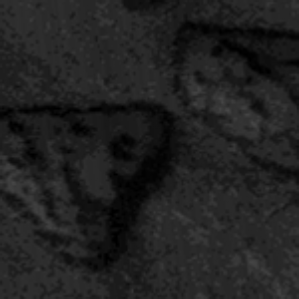
Label: frost